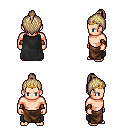
a pixel art fantasy rpg character, male body template, human, light skin, black cape, robe skirt, white blonde short topknot hairstyle, gold tiara, leather bracers, four views (front, back, left, right), 2x2 character sprite sheet, small pixel art, hard edges, no anti-aliasing